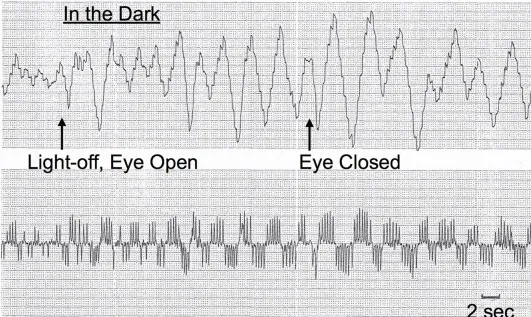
(A, B) Horizontal AC-EOG recordings. In each figure, the upper graph shows semi-eye position (time constant 3 s) and the lower graph shows eye speed (time constant 0.03 s). In each graph, the upper direction indicates rightward eye movement, and the lower direction indicates leftward. The chart speed is 5 mm/s. This figure was recorded one and a half years after Figure 1. Continues to ]. (B) In the dark, macro SWJs soon disappeared. Alternatively, SPPG appeared continuously and got larger (to 50 deg) than in the daylight. And then, with eyes closed, giant SPPG emerged with an amplitude of 70 deg, reaching the full range.
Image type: chart (chart)